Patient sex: M
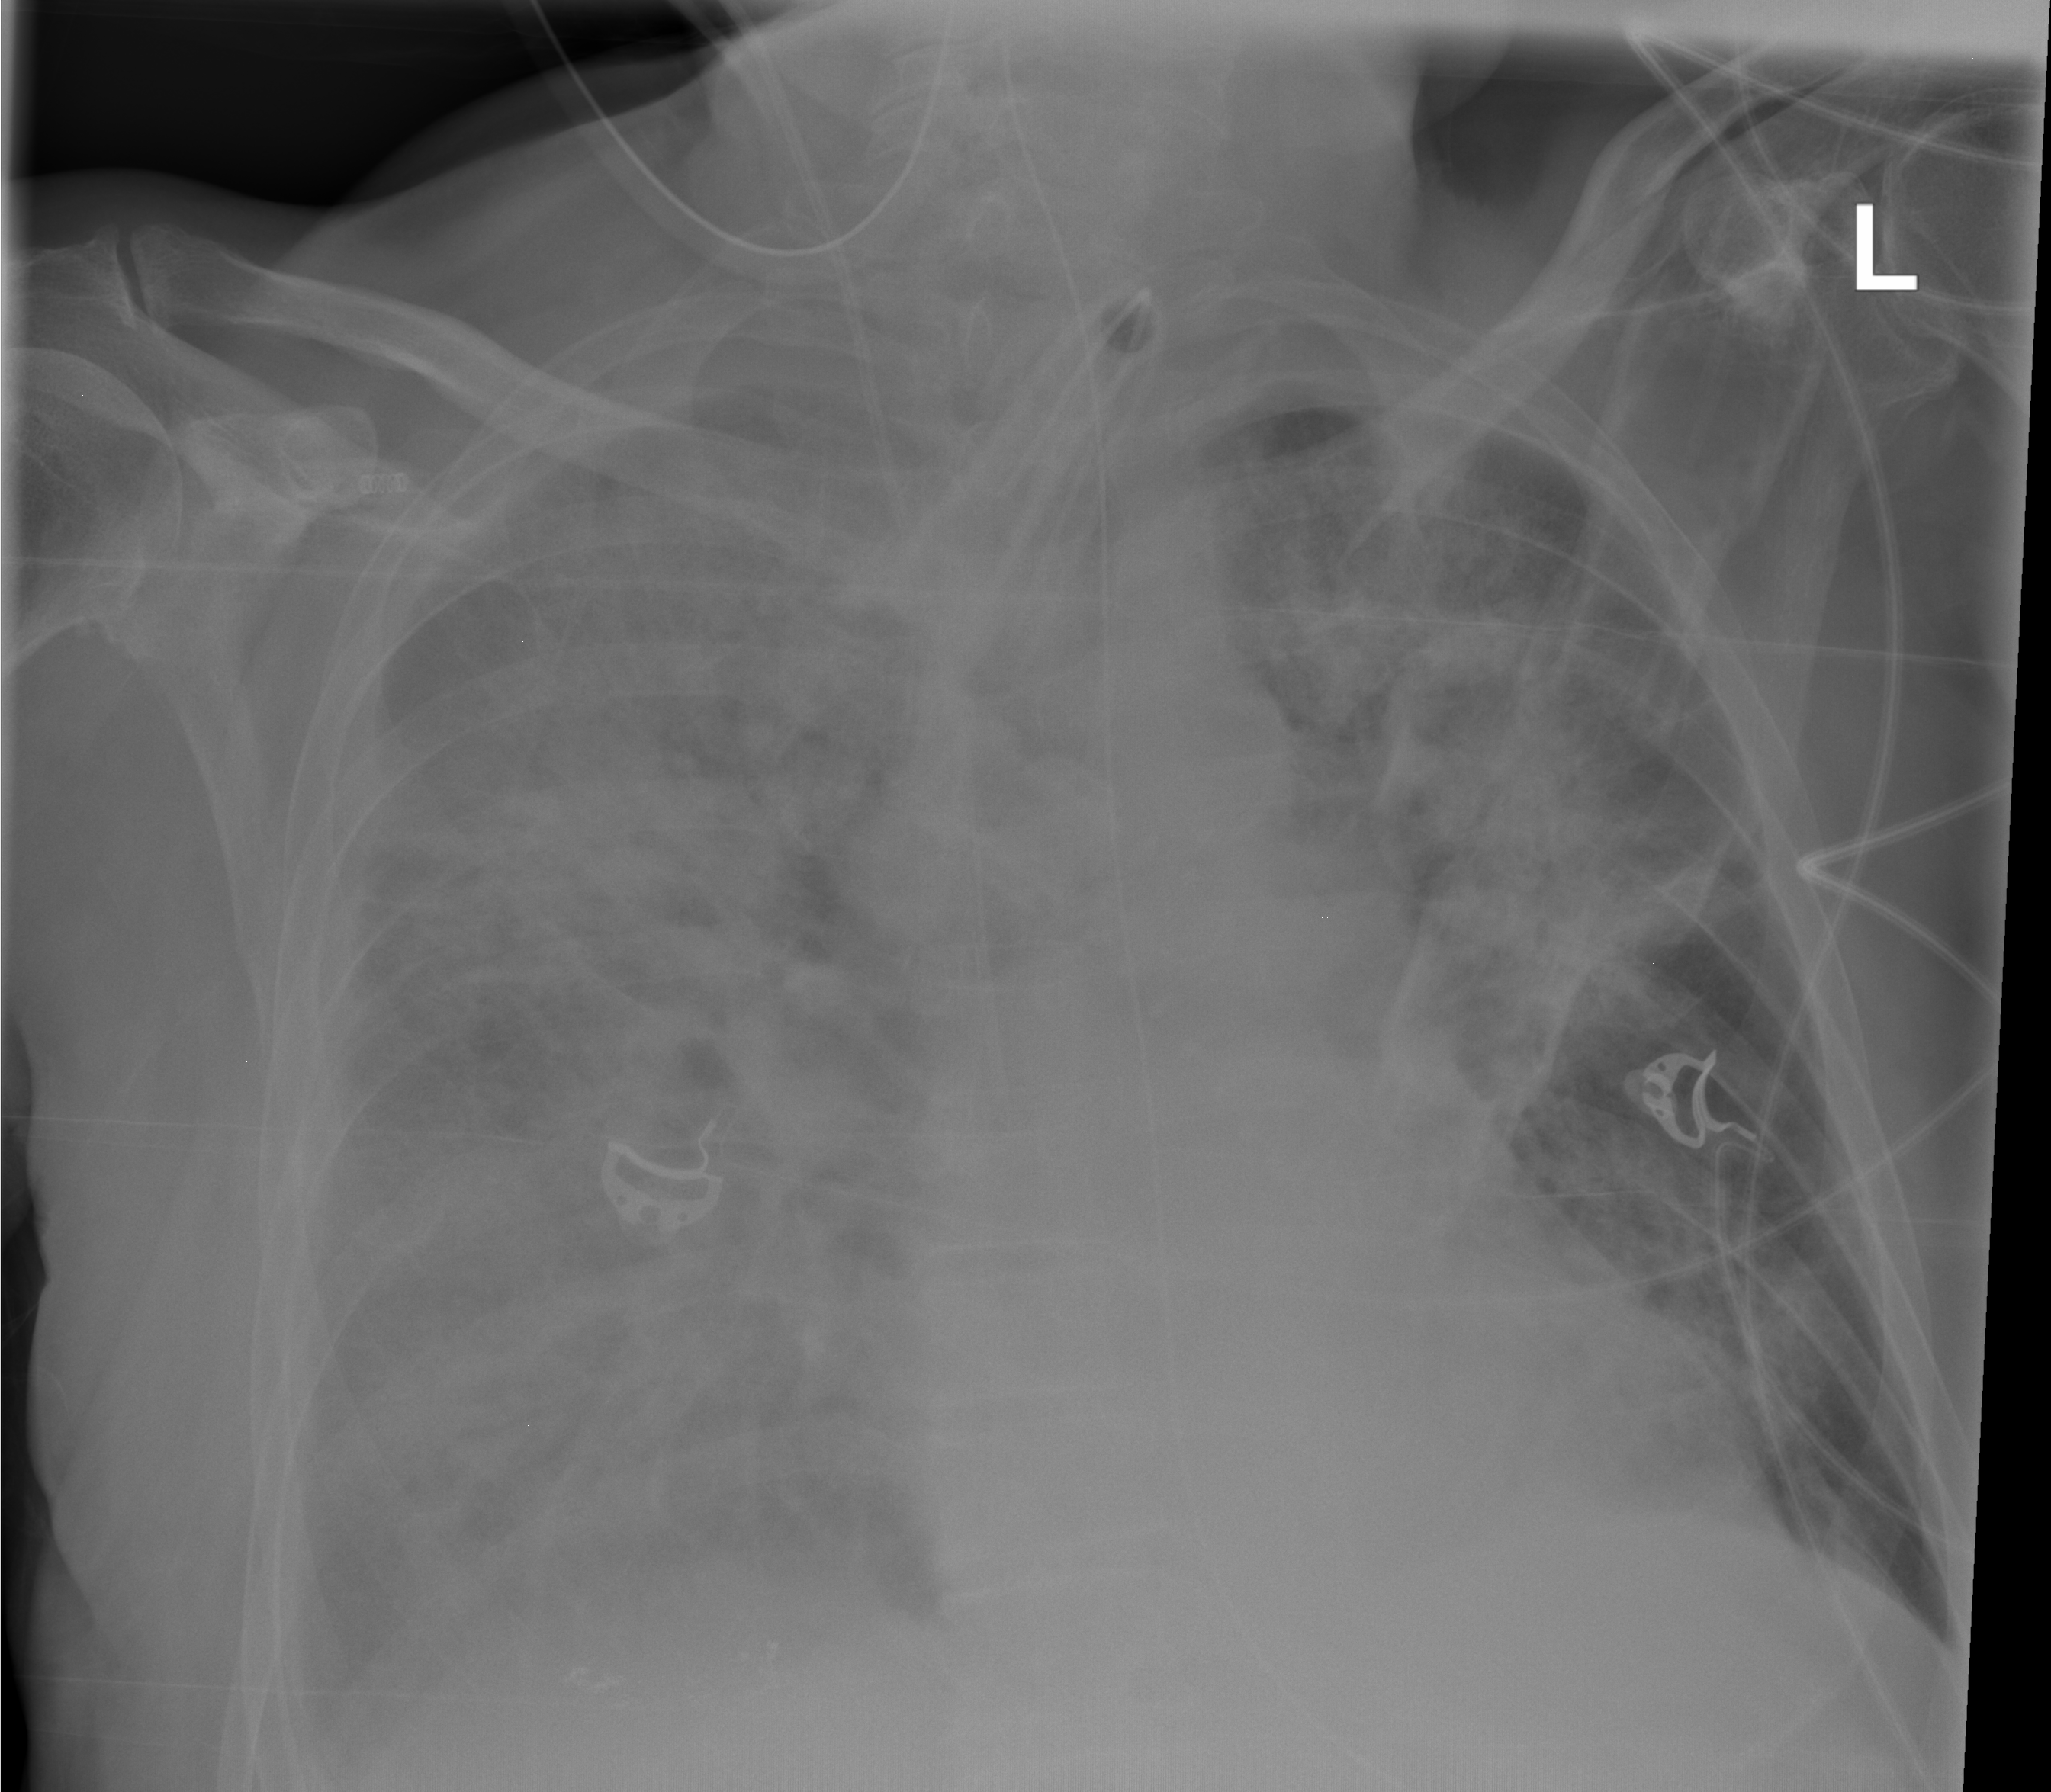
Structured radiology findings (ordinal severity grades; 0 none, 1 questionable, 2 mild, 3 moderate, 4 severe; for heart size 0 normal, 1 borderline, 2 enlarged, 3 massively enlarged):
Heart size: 1
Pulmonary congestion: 2
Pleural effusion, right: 3
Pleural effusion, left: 2
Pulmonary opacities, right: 4
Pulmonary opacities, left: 4
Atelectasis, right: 3
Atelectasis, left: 2